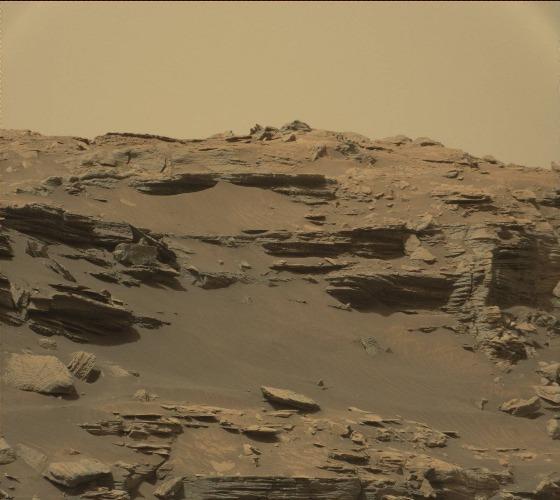
Terrain classes present: Bedrock, Gravel / Sand / Soil, Rock, Shadow, Sky / Distant Mountains